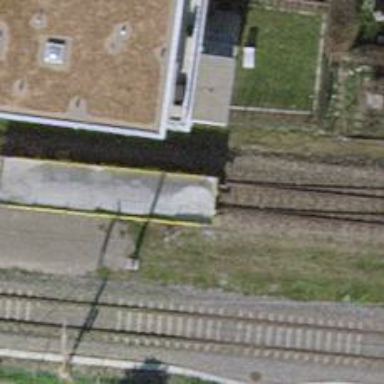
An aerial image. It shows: Railway switch.